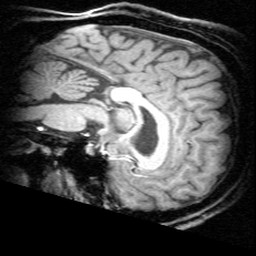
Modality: T1w
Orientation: sagittal
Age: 30
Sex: male